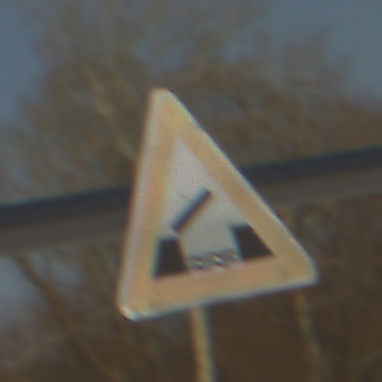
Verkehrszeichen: BeweglicheBruecke
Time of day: MorningAfternoon
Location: Outdoor (Suburban)
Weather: PartlyCloudy
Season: NotSpecified
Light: Natural